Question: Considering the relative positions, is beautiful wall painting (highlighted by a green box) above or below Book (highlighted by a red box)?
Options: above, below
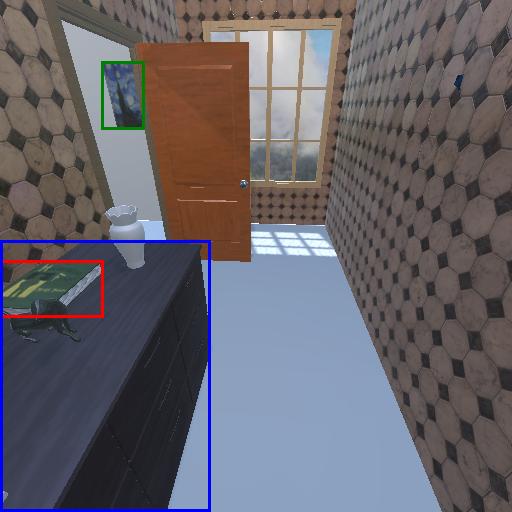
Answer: above